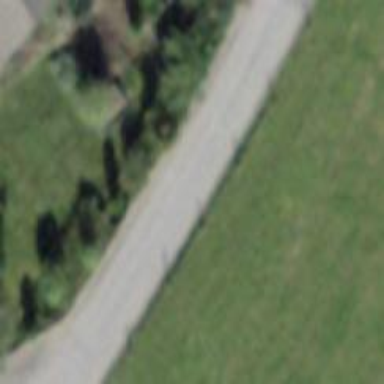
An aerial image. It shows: Unclassified road with asphalt surface.